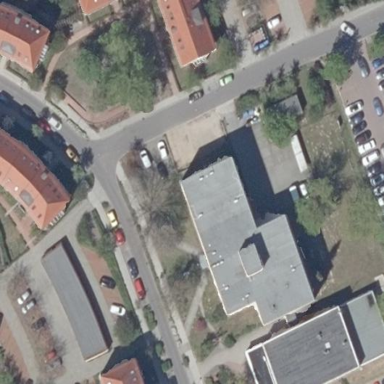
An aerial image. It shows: Healthcare center building.